Question:
I want to fully automate the process of cleaning up exported data.
I want to move the data in the overflow rows into their prospective column. I have tried the following code in VBA. (This is trying to identify the @ symbol in the emails and respectively move all email address two places to the right).
'''
Sub qwerty()
Dim D As Range, r As Range
Set D = Intersect(ActiveSheet.UsedRange, Range("D:D"))
For Each r In D
If Left(r.Text, 2) = "@" Then
r.Copy r.Offset(0, 1)
r.Clear
End If
Next r
End Sub
'''
Once the data is in the correct column I need to automate the movement into the correct row. I can easily have them shift up but if one contact doesn't have an email address (as an example) then the emails will be in the wrong rows when they shift up.
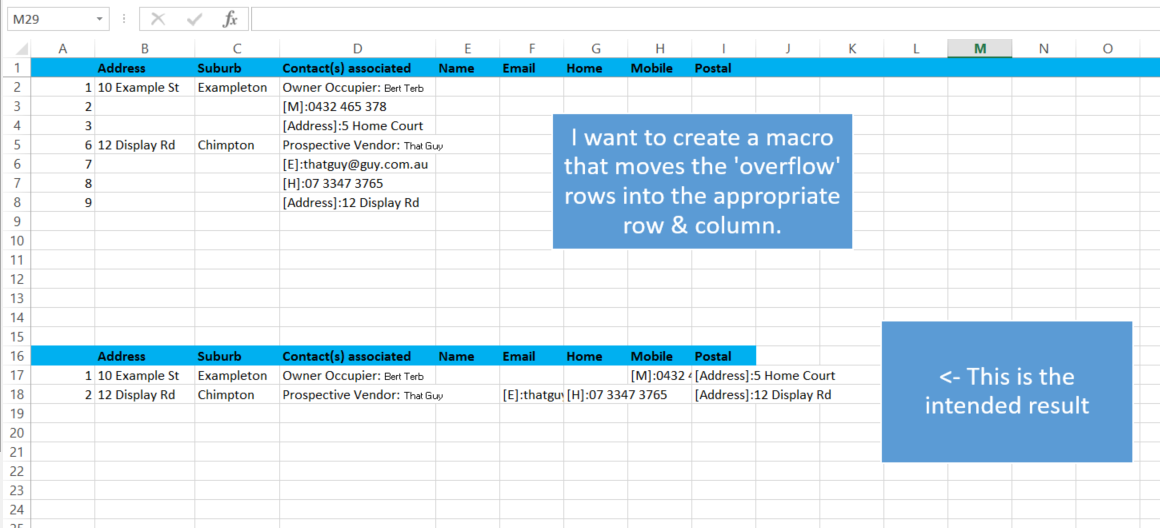
Answer: Something like this should work:
'''
Sub Tester()
Dim rw As Range, currRow As Long
Dim v, col As Long
Set rw = ActiveSheet.Rows(2)
currRow = 0
Do While rw.Row <= ActiveSheet.UsedRange.Rows.Count
If rw.Cells(2).Value <> "" Then
currRow = rw.Row 'moving "overflow" items to this row...
Else
If currRow > 0 Then
v = rw.Cells(4).Value
col = 0
'Figure out which column item should be moved to...
' "[" is a special character to "Like", so needs to be
' enclosed in "[]"
If v Like "[[]M]:*" Then
col = 8
ElseIf v Like "[[]E]:*" Then
col = 6
ElseIf v Like "[[]H]:*" Then
col = 7
ElseIf v Like "[[]Address]:*" Then
col = 9
End If
'Got a pattern match, so move this item...
'Change ".Copy" to ".Cut" when you're done testing...
If col > 0 Then rw.Cells(4).Copy ActiveSheet.Cells(currRow, col)
End If
End If
Set rw = rw.Offset(1, 0) 'next row....
Loop
End Sub
'''